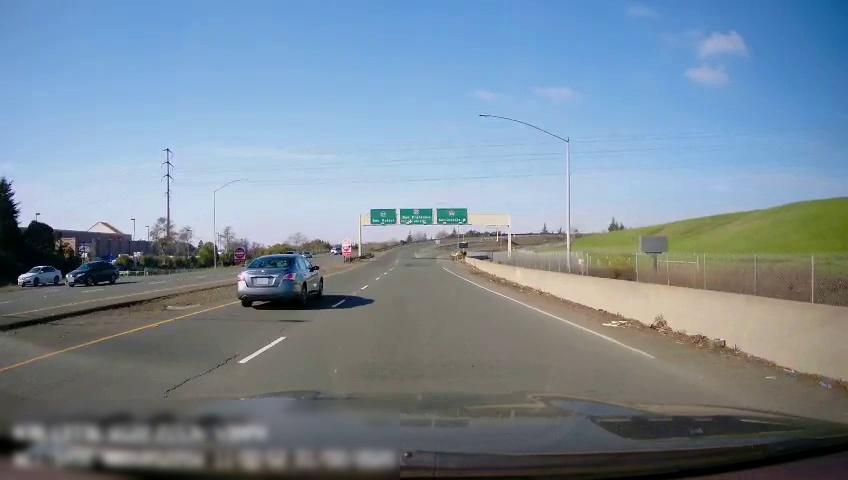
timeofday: Day
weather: Sunny
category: Drivable Space
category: Drivable Space
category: Vehicles | Car
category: Vehicles | Car
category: Vehicles | SUV
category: Vehicles | Car
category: Vehicles | Car
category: Lanes | Current Lane
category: Lanes | Alternate Lane
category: Lanes | Current Lane
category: Lanes | Opposite Lane
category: Lanes | Opposite Lane
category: Traffic | Signs
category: Traffic | Signs
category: Traffic | Signs
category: Traffic | Signs
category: Traffic | Signs